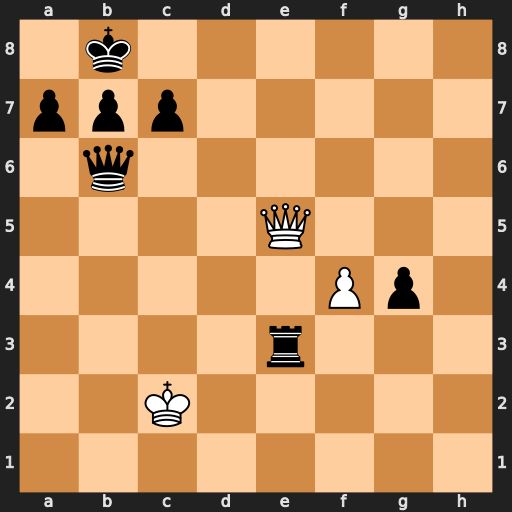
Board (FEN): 1k6/ppp5/1q6/4Q3/5Pp1/4r3/2K5/8
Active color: w
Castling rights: -
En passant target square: -
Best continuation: Qh8+ Re8 Qxe8#